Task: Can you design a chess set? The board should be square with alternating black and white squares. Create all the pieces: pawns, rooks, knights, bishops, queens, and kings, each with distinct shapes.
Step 1772:
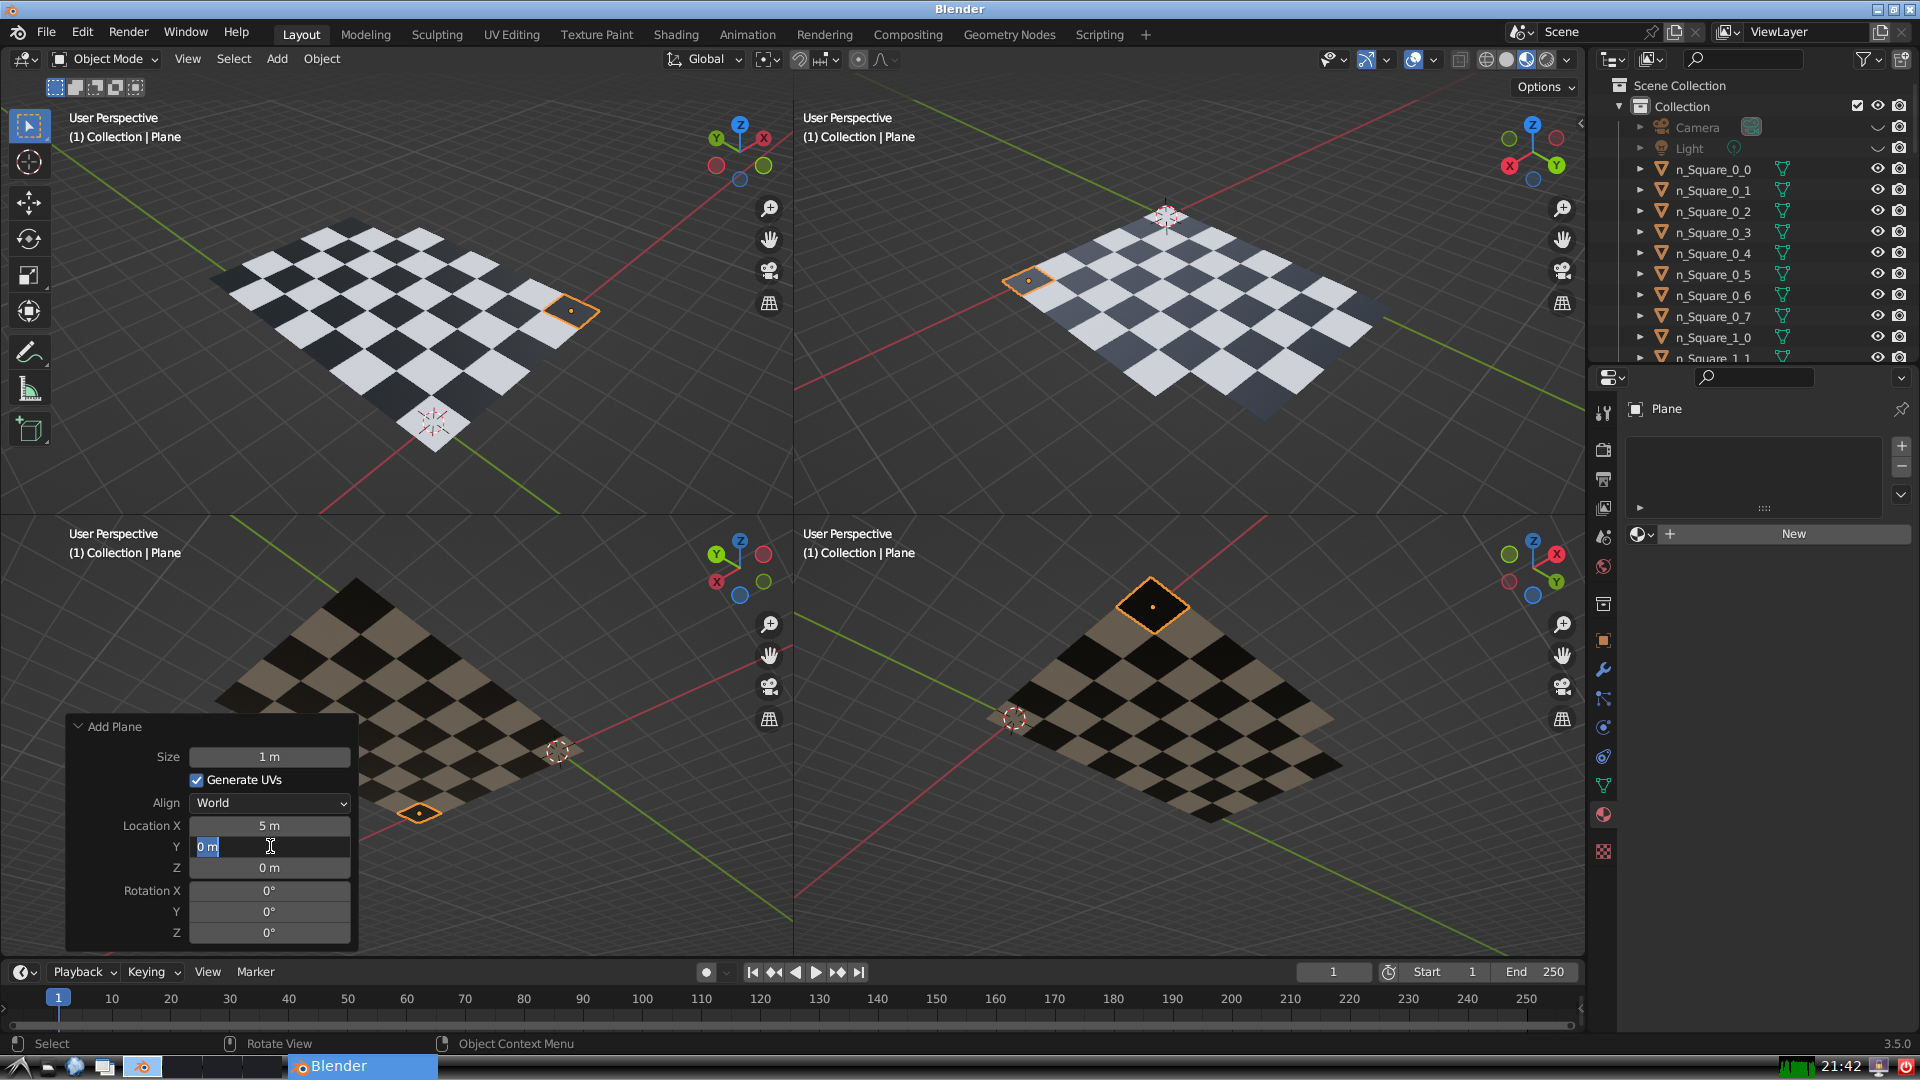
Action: input_text: 6.0